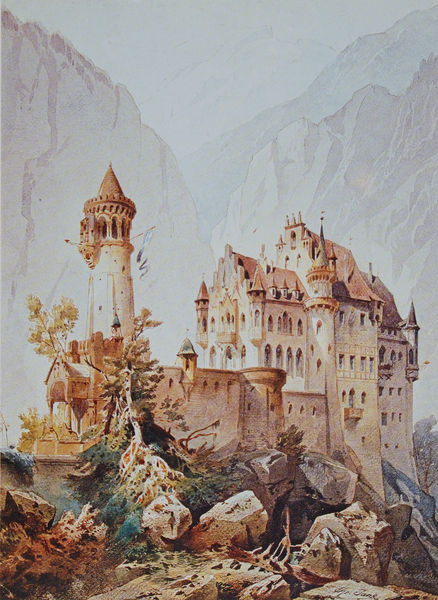
Titel: Vorentwurf zu Neuschwanstein
Künstler: Christian Jank
Standort: München
Institution: Bayerische Verwaltung der staatlichen Schlösser, Gärten und Seen
Schlagwörter: baum, berg, blau, blätter, felsen, himmel, laub, schatten, weiß, aquarell, bäume, grün, landschaft, ocker, braun, bunt, fenster, grau, hell, licht, orange, pastell, türkis, zeichnung, ölbild, dach, gebäude, haus, rot, schloss, beige, malerei, architektur, steine, signatur, ferne, brücke, tal, zart, genre, turm, ansicht, fahnen, fassade, fahne, flagge, berge, einschnitt, fels, gebirge, gipfel, klippen, steilhang, dächer, mauer, dunst, nebel, berglandschaft, schlucht, herbst, romantik, arch, arches, balcony, blue, könig, palace, red, white, green, painting, spitz, windows, yellow, brown, zinnen, eingang, erker, wasserfarben, burg, bayern, türmchen, türme, alpen, festung, gauben, traum, bergkamm, koloriert, halbrund, portal, wurzeln, romantisch, cliff, rock, rocks, sky, stone, tree, mittelalter, märchen, zeichnerisch, building, hill, landscape, mountain, mountains, german, roof, tower, trees, etagen, knorrig, verblauung, entrance, stockwerke, castle, color, hillside, sketch, lavierung, cliffs, ludwig, flag, valley, flags, leaves, archway, giebelfenster, walls, aquarelliert, könig ludwig ii, rundturm, colorful, ludwig ii, ludwig ii., märchenschloss, neuschwanstein, schloss neuschwanstein, wartburg, stine, scharten, giebelturm, ludiwig ii., märchenkönig, sieben zwerge, taleinschnitt, tuffgestein, tuffgstein, tuffig, v einschnitt, wunschschloss, steeple, escape, boulders, pointy, turret, towers, big, point, points, rocky, falkenstein, triangular, pathway, fortress, rooms, könig#, roks, kingdom, chateau, mountainside, bayernfahne, bayernflagge, neurshwien